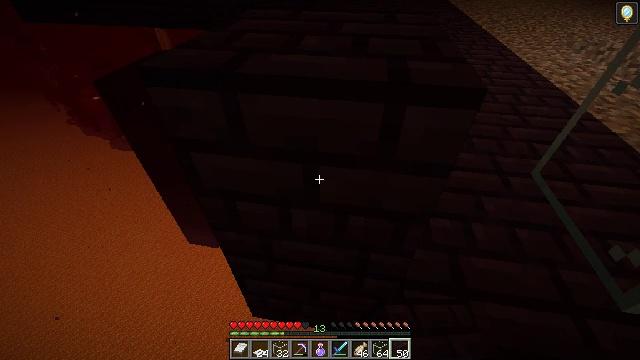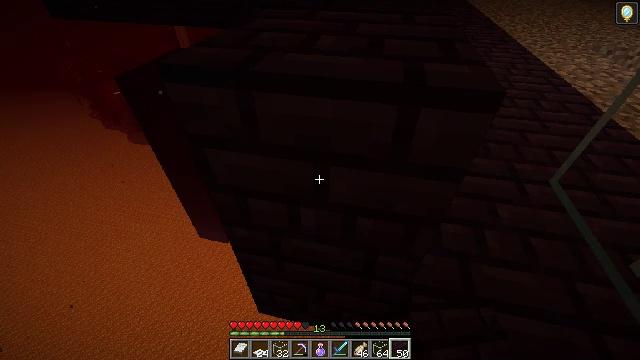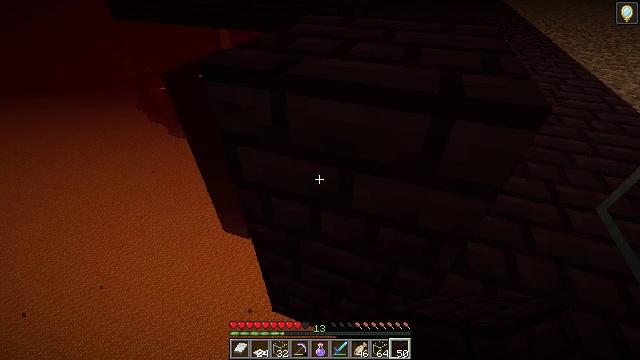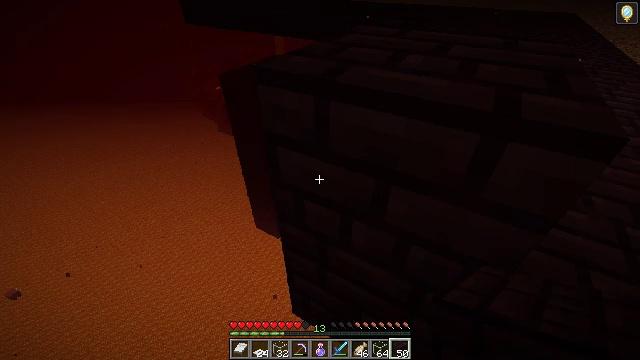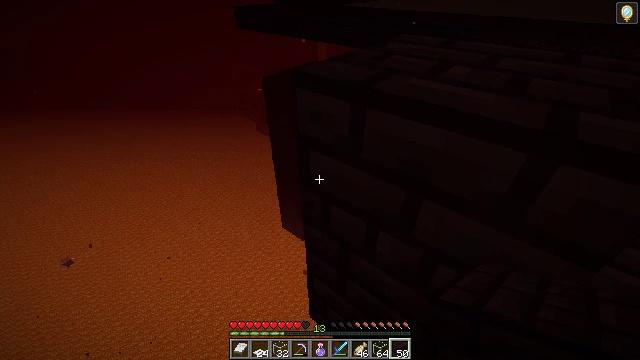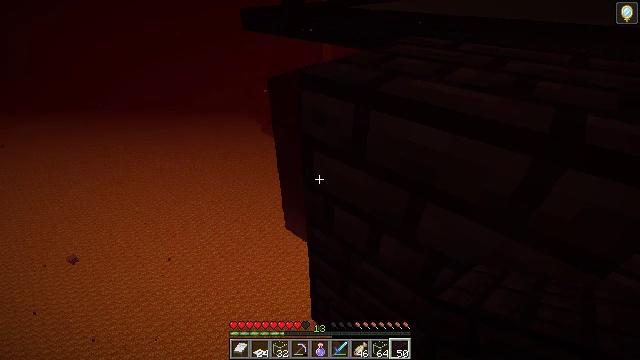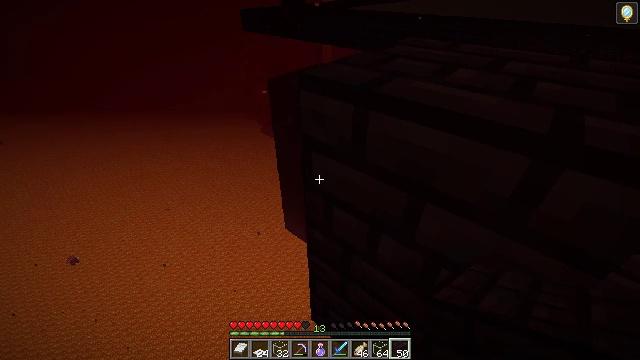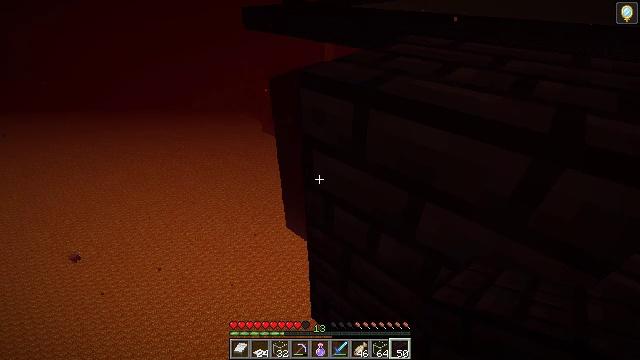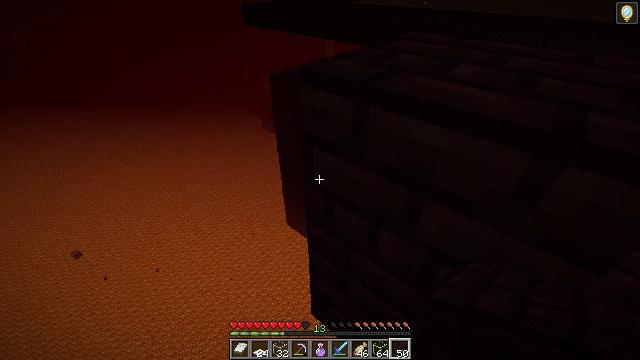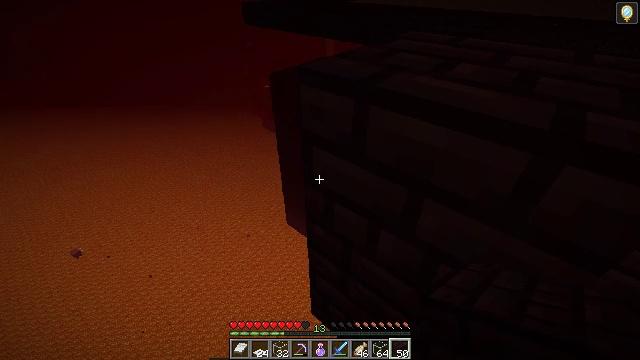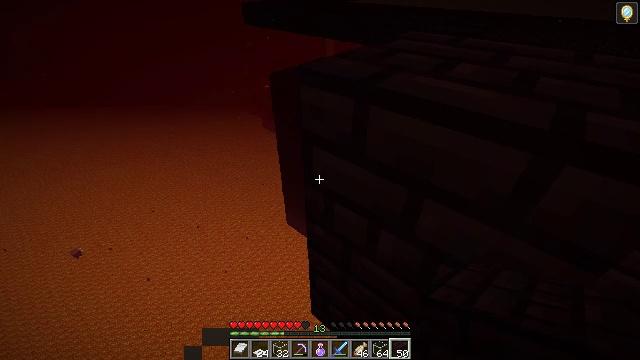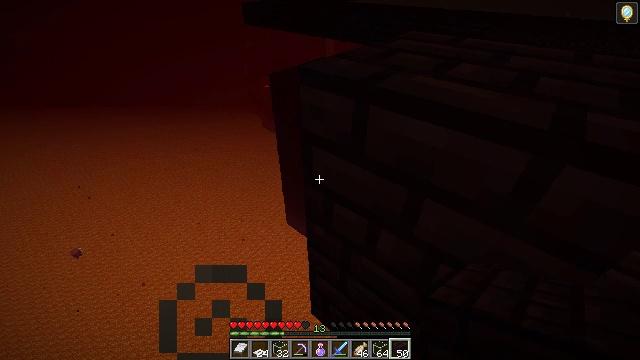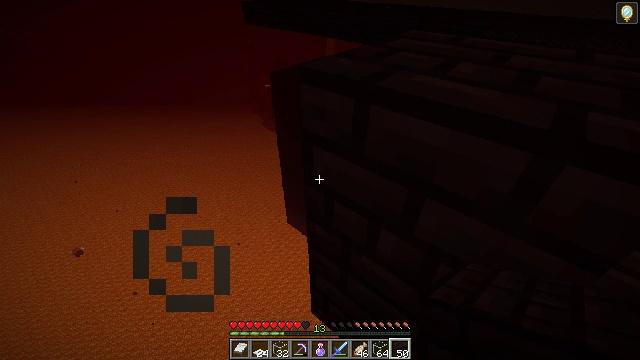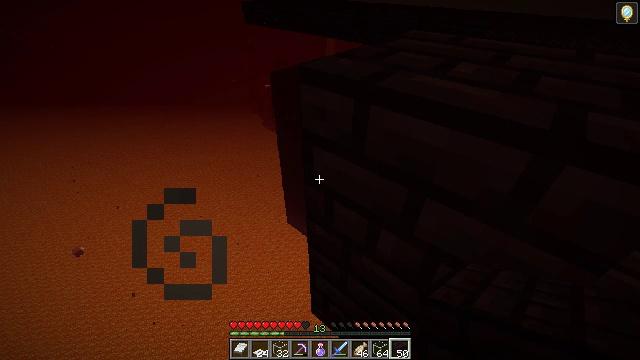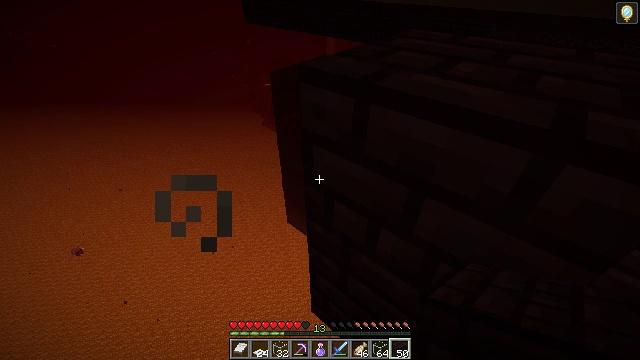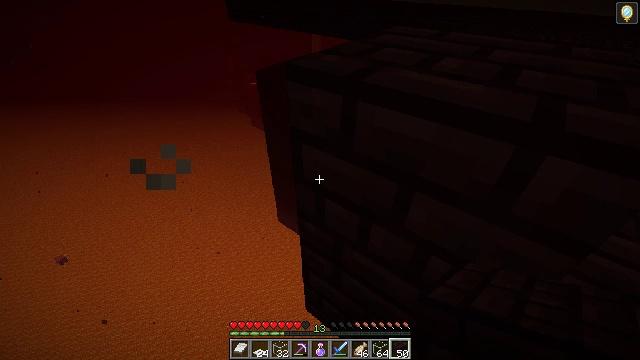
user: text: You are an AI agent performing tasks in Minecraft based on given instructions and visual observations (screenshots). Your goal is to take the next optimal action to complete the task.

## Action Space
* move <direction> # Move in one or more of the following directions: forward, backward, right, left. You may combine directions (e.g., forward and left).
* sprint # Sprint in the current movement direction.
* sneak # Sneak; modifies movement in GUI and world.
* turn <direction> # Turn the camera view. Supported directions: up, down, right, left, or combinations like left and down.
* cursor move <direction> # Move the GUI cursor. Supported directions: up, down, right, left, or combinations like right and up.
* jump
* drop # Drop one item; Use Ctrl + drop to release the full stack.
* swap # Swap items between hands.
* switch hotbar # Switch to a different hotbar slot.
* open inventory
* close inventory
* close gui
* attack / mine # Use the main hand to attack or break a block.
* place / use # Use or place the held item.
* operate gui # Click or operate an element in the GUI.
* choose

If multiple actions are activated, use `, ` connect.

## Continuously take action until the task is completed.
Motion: motion action
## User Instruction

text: Harvest nether bricks from a structure.
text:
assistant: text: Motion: move back and move left, sneak, turn left
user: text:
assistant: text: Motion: move left, sneak, turn left and up
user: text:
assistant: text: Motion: move left, sneak, turn left and up
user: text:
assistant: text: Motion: sneak, turn left and up
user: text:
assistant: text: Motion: sneak, turn left
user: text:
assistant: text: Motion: sneak
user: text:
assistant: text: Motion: sneak
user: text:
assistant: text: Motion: sneak
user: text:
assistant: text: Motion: sneak
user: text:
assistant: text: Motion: sneak
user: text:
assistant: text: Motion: sneak
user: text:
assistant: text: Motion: sneak
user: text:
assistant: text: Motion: sneak
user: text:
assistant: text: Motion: sneak
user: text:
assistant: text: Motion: sneak, turn right
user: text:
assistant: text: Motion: sneak, turn right
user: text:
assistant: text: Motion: sneak, turn right
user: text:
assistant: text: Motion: sneak, turn right and up
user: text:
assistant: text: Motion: sneak, turn right
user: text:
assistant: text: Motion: sneak, turn right
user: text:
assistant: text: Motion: move forward, sneak, turn right
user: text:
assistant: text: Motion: move forward, sneak
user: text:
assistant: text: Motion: move forward and move right, sneak
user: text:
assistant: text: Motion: move forward and move right, sneak
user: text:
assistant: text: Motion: move forward and move right, sneak
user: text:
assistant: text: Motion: move forward and move right, sneak
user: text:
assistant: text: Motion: move forward and move right, sneak
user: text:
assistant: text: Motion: move forward and move right, sneak
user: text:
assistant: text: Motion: move forward and move right, sneak
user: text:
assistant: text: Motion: move forward and move right, sneak